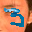
Label: 3